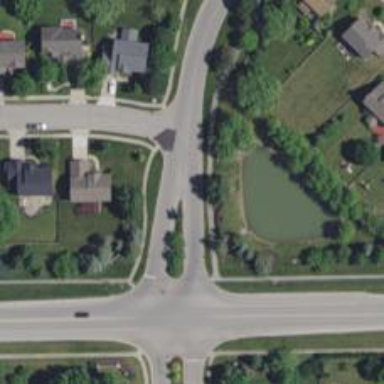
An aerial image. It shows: Residential road with asphalt surface and sidewalk on the left.